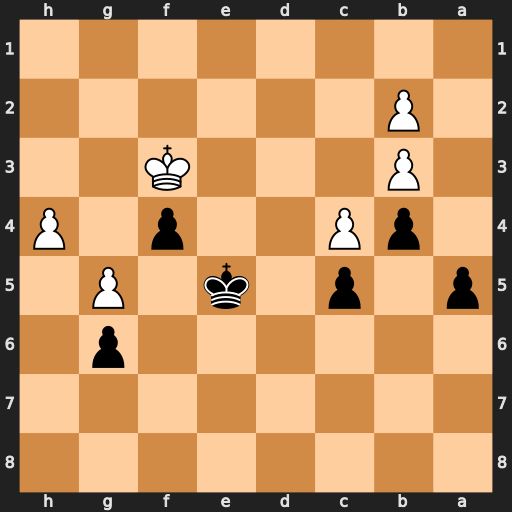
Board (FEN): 8/8/6p1/p1p1k1P1/1pP2p1P/1P3K2/1P6/8
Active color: b
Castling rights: -
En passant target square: -
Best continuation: Kf5 h5 gxh5